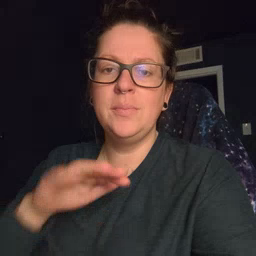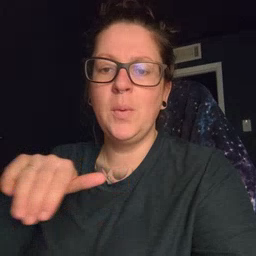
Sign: pool